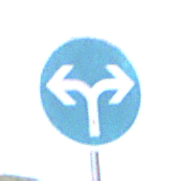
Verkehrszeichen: VorgeschriebeneFahrtrichtungRechtsOderLinks
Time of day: Midday
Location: Roofed (Beach)
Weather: Overcast
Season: NotSpecified
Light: Natural